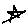
Label: star